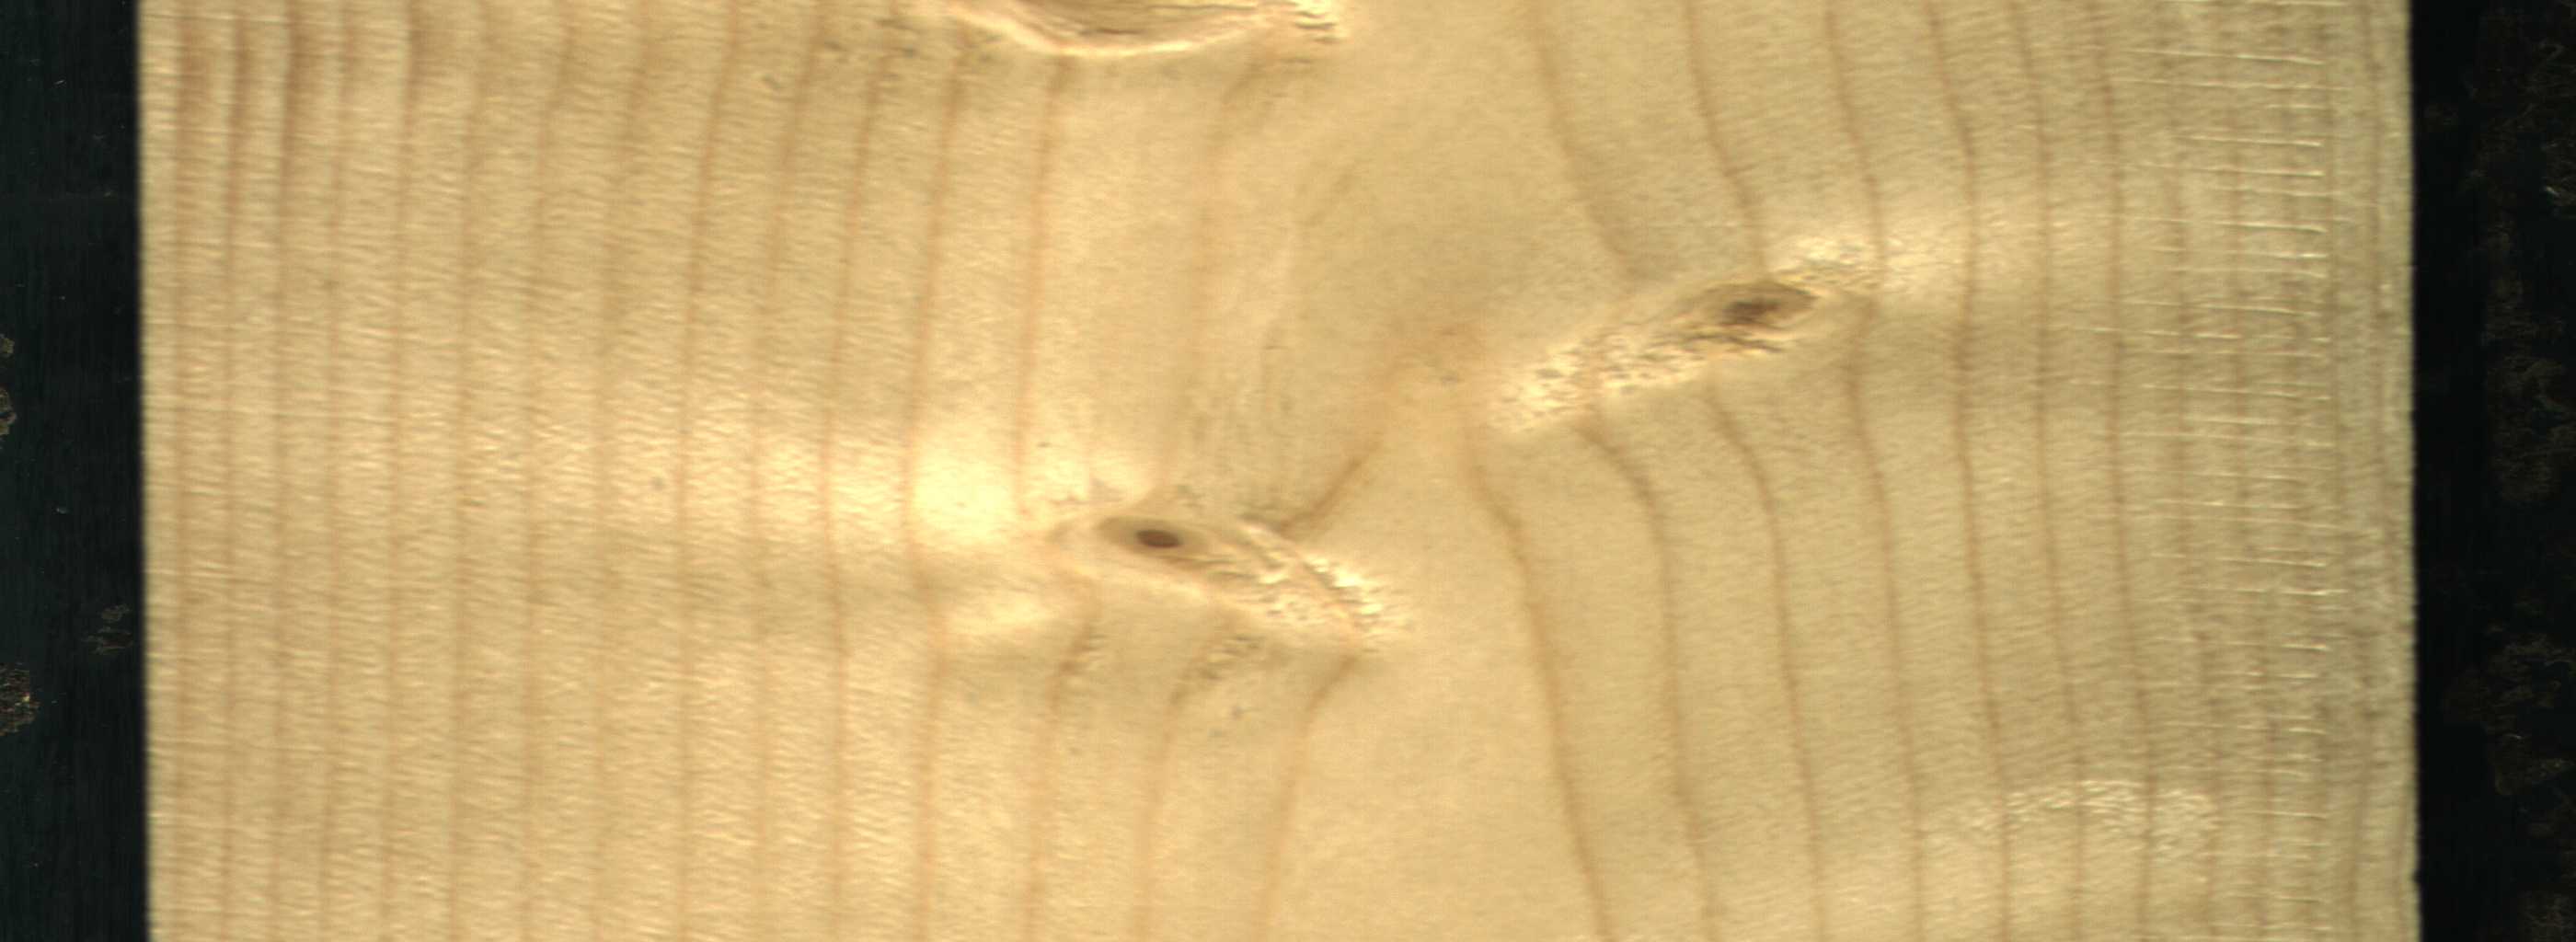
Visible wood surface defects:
Live_Knot
Live_Knot
Live_Knot